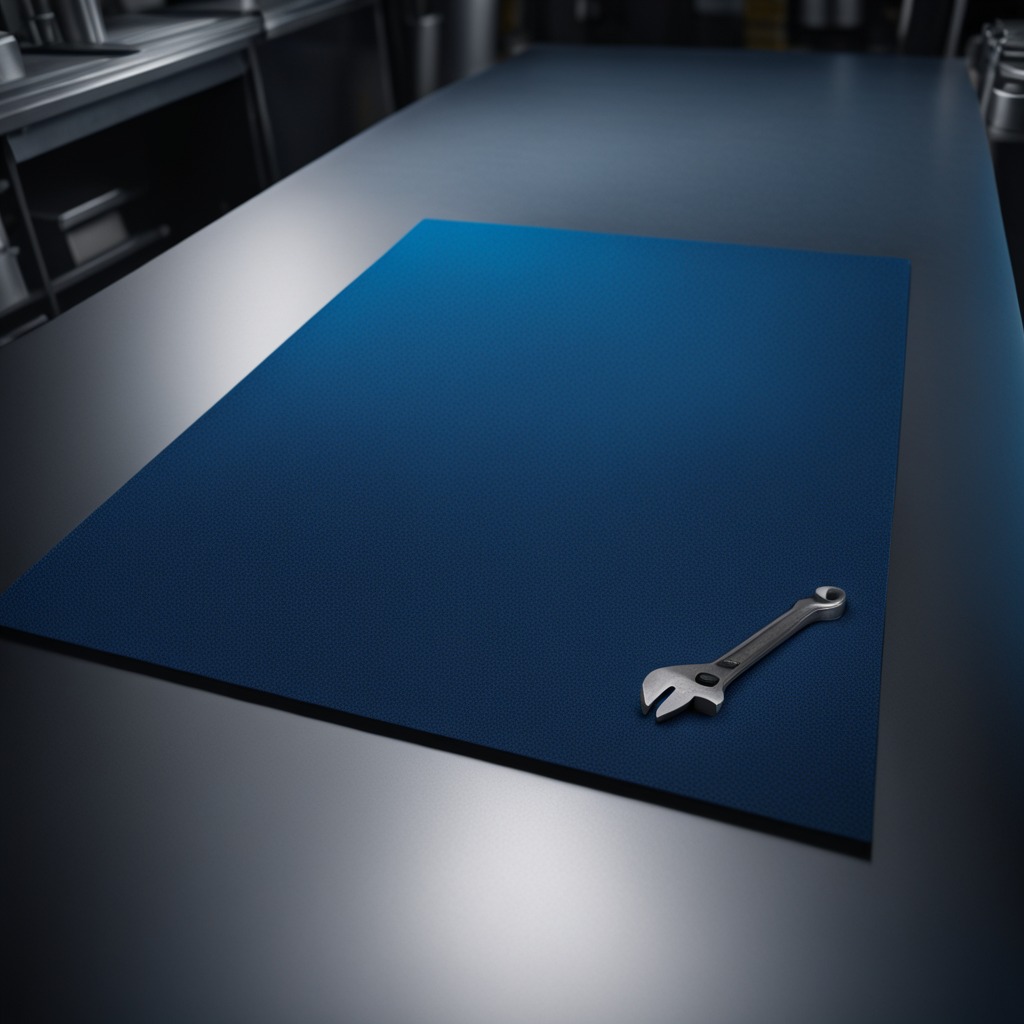
An wrench is lying on the clean granite tabletop.